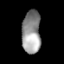
Tissue: lung
Cell type: T cells
Senescence score: 0.1647
Nuclear area (px): 790
Mean DAPI intensity: 148.352